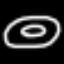
Label: donut